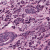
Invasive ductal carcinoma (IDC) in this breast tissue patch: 1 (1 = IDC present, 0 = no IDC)